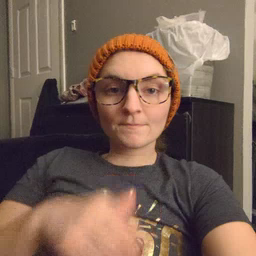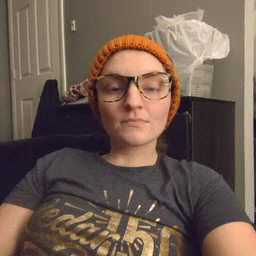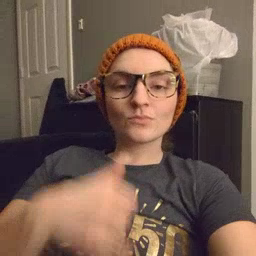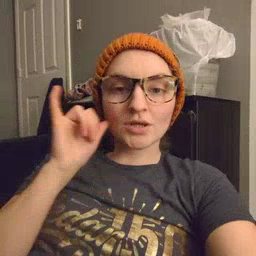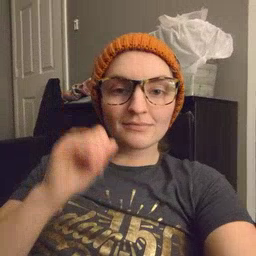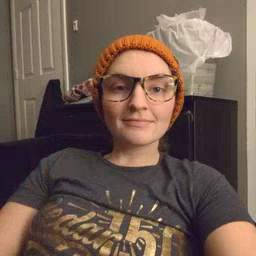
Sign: yesterday